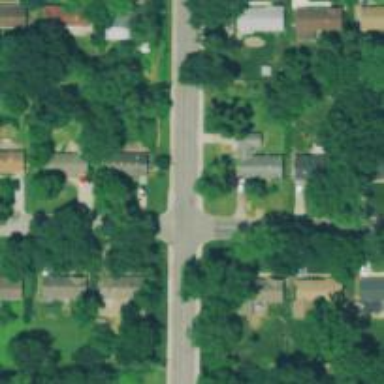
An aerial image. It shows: Unmarked road crossing.